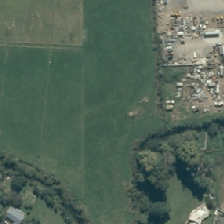
Land cover: urban_parkland